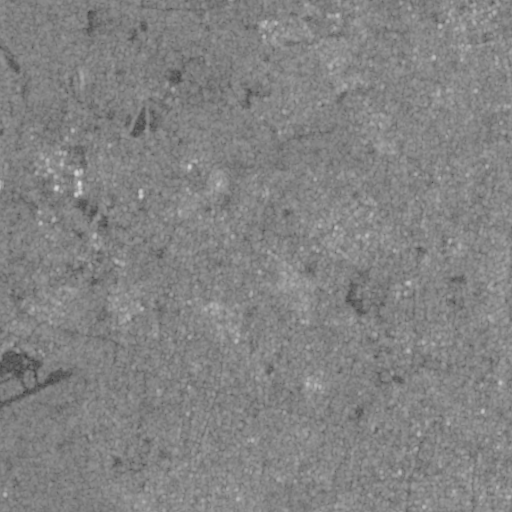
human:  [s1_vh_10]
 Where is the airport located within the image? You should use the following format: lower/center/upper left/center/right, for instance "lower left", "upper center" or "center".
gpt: The airport is located in the lower left of the image.
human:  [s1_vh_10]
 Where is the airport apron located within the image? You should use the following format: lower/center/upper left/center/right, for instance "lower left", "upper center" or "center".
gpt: The airport apron is located in the lower left of the image.
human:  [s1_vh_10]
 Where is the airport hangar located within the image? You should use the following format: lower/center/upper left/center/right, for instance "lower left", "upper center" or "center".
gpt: The airport hangar is located in the lower left of the image.
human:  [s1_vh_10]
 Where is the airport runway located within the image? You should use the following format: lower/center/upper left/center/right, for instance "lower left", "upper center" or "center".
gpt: The airport runway is located in the lower left of the image.
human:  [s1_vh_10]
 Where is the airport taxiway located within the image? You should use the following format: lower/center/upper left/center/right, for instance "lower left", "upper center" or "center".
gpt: The airport taxiway is located in the lower left of the image.
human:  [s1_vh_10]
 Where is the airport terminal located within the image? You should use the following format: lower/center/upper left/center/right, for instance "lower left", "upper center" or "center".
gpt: The airport terminal is located in the lower left of the image.
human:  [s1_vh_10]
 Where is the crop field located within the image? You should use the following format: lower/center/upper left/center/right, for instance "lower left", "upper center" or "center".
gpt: The crop field is located in the upper left of the image.
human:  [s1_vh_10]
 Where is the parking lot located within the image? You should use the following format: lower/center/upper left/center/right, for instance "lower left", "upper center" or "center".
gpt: The parking lot is located in the lower left of the image.
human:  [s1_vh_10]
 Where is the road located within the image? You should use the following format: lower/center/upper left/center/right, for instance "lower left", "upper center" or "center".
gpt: There is no road in the image.

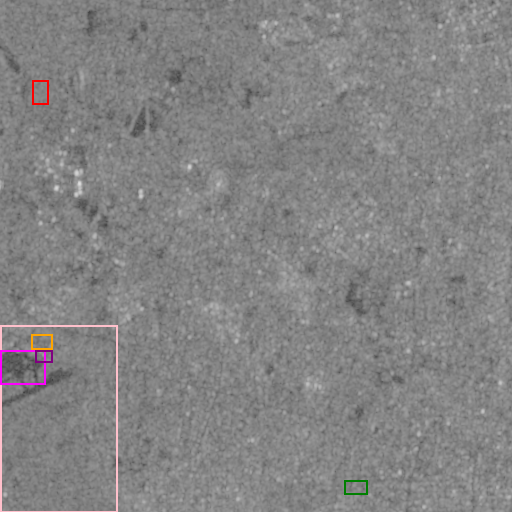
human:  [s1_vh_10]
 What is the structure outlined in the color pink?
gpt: The structure outlined in pink is an airport.
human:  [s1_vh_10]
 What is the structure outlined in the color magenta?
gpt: The structure outlined in magenta is an airport apron.
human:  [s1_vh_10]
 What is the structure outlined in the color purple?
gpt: The structure outlined in purple is an airport terminal.
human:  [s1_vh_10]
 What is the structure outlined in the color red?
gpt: The structure outlined in red is a crop field.
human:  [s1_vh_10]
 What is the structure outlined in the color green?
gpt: The structure outlined in green is a park.
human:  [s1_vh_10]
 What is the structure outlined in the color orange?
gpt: The structure outlined in orange is a parking lot.
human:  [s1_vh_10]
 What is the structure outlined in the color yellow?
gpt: There is no yellow outline.